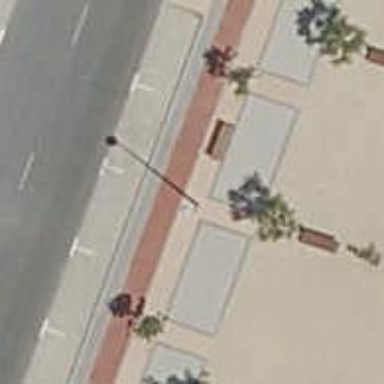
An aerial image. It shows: Bench for seating.